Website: slack
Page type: billing-address
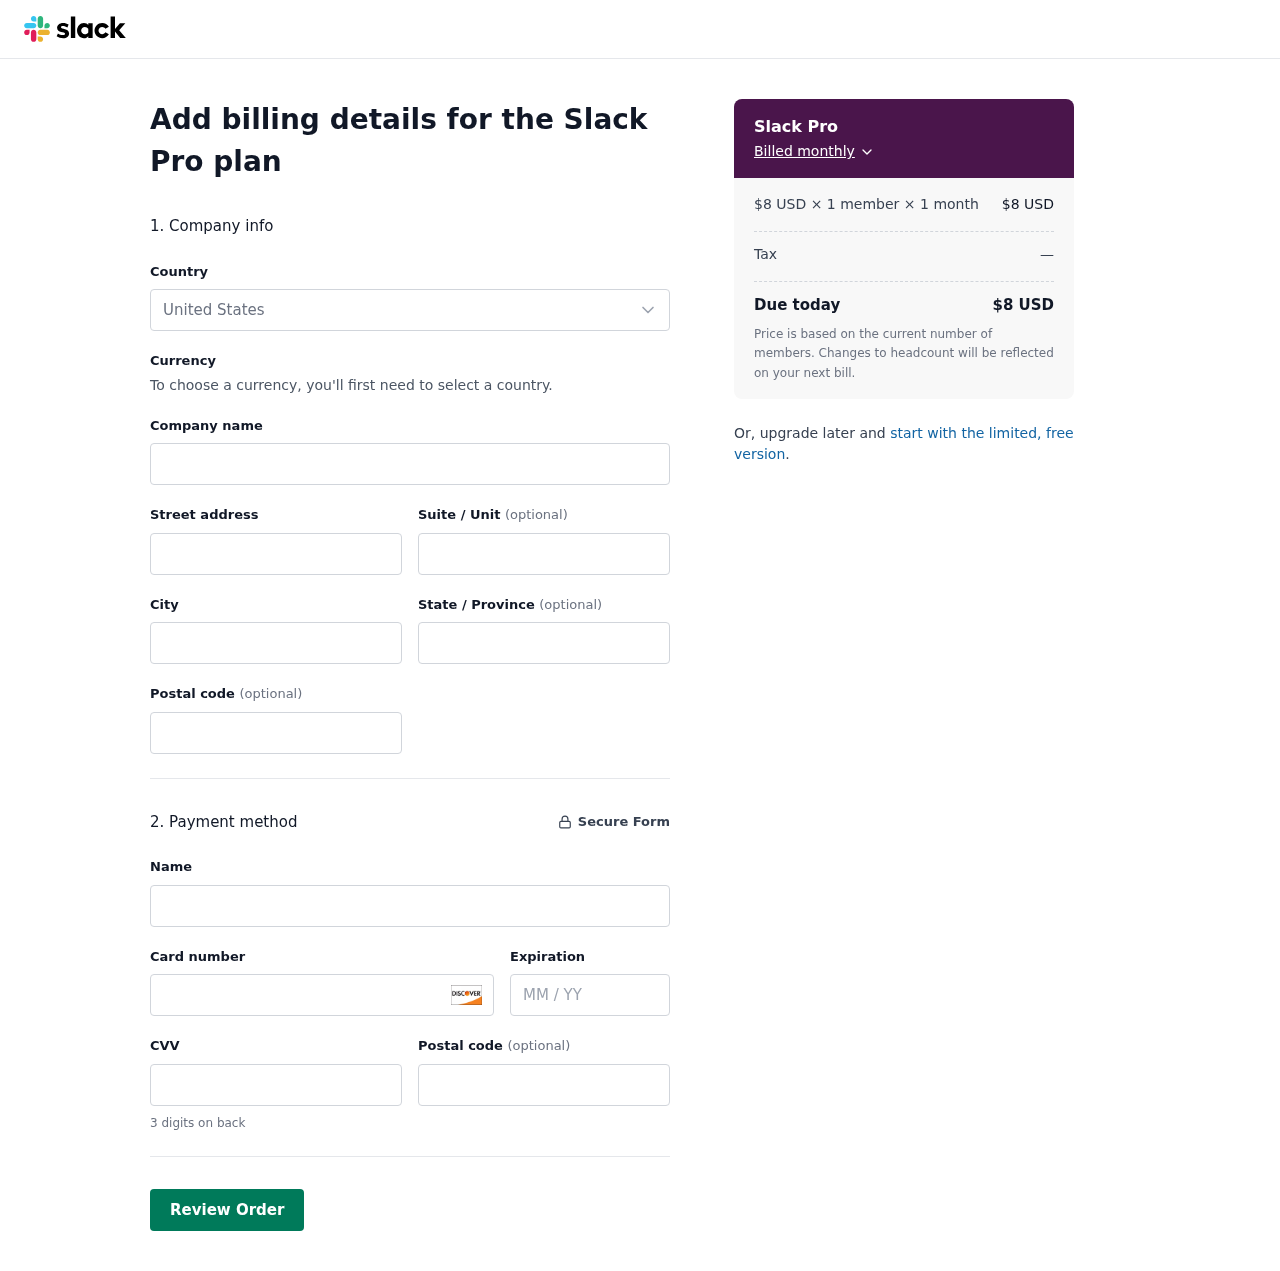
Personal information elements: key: PII_CARD_CVV
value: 798
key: PII_CARD_EXPIRY
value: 06/29
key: PII_CARD_NUMBER
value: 6011 9494 1445 5008
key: PII_CITY
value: Port Tarafort
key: PII_COUNTRY
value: United States
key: PII_FULLNAME
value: Amber Mercado
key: PII_POSTCODE
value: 99689
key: PII_STATE
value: New Hampshire
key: PII_STREET
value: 9260 Huffman Isle
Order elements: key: ORDER_PLAN_PRICE
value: $8 USD
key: ORDER_NUM_MEMBERS
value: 1 member
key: ORDER_NUM_MONTHS
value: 1 month
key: ORDER_SUBTOTAL
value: $8 USD
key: ORDER_TAX
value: —
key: ORDER_TOTAL
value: $8 USD